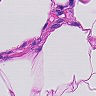
Metastatic tissue present: no